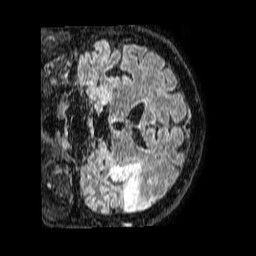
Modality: FLAIR
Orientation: coronal
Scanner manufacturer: philips
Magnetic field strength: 1.5 T
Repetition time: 4.8 s
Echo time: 0.3 s